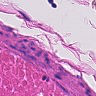
Metastatic tissue present: no